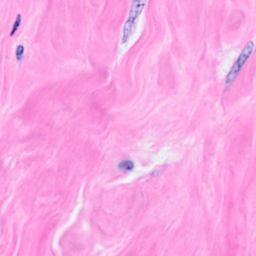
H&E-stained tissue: Breast